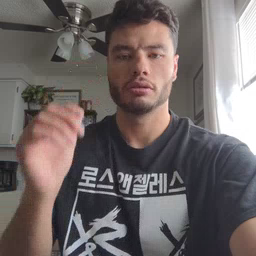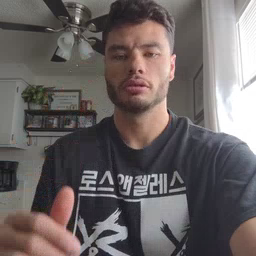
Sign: black